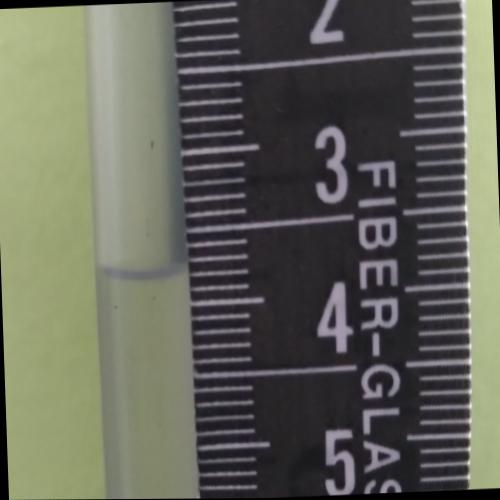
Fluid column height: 3.8 cm